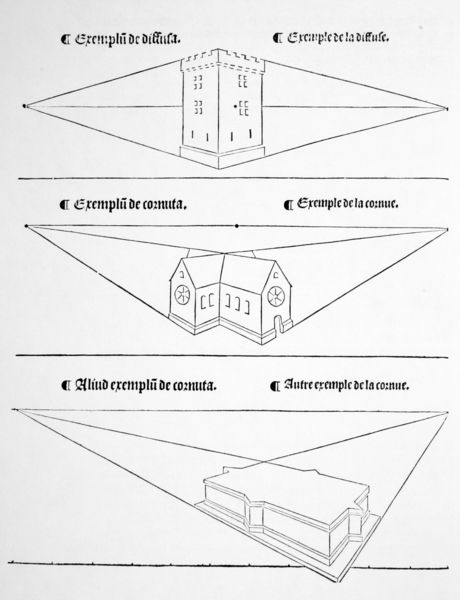
Titel: Illustration aus: "De Artificiali Perspectiva"
Künstler: Viator
Standort: New York
Institution: Pierpont Morgan Library
Schlagwörter: dunkel, weiß, dreieck, fenster, frankreich, hell, schwarz, skizze, tür, zeichnung, dach, gebäude, haus, rose, malerei, alt, architektur, barock, sockel, felder, horizont, häuser, flach, kirche, drei, blatt, gotik, renaissance, turm, schrift, papier, papiere, ansicht, fassade, italien, perspektive, türen, studie, grafik, linien, hof, farblos, vogelperspektive, französisch, gerade, podest, hoch, striche, tor, zinnen, aufsicht, wohnhaus, zinn, burg, höhe, rechteck, palast, strahlen, linie, linear, zentralperspektive, kontur, druck, schnitt, schwarz weiß, stich, illustration, text, buchstabe, buchstaben, demonstration, konturen, schriften, beschriftung, entwurf, schema, studien, tore, geometrisch, pforte, rosette, zeichnen, untersicht, gutshaus, gutshof, fluchtpunkt, konstruktion, florenz, schwartz, bauernhaus, plan, herrenhaus, basis, lineal, beispiele, entwürfe, skizzen, illusion, dreiecke, epochen, entwicklung, geometrie, quadrat, beschriftungen, pfeile, bauten, legende, erklärung, zinne, kaserne, wissenschaft, grundriss, kirhce, traktat, aufriss, maßstab, flachdach, architekt, brunelleschi, bauwerke, satteldach, winkel, froschperspektive, aufrisse, fundament, latein, hausdach, lateinisch, querschiff, kreuzbau, skala, spitzdach, maße, proportion, plot, theorie, rossette, epoche, italienisch, räumlich, schriftzüge, herrenhof, kirhe, dreieick, lehrbuch, fluchtpunkte, hilfslinien, obersicht, flachbau, größenverhältnis, bungalow, perspektiven, finge, grade, beispiel, hilfsmittel, katalanisch, normalsicht, perspektivenstudie, plotten, sluchtpunkt, zweifluchtpunktperspektive, zweisprachig, übereck, perspekziven, djalkj, winsmühle, 3stöckig, aperspektive